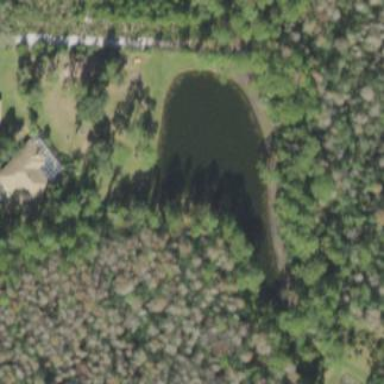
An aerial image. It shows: Peaceful pond surrounded by nature.